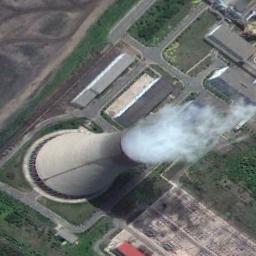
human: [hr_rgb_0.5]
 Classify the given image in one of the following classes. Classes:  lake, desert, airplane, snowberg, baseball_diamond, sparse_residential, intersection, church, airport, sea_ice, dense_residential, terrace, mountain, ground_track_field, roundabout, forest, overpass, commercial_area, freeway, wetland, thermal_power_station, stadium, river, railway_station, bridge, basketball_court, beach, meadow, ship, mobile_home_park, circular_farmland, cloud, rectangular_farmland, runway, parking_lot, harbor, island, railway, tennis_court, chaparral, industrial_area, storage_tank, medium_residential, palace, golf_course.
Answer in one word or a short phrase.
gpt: thermal_power_station